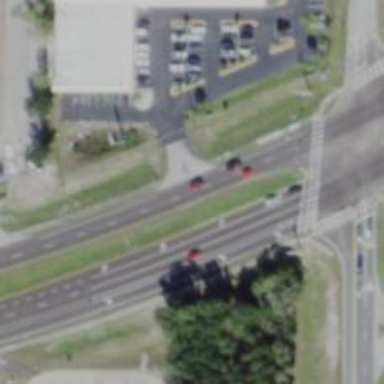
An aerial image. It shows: Asphalt trunk highway.